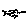
Label: bird